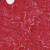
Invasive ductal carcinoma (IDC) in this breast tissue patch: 0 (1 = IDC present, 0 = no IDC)